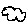
Label: cloud